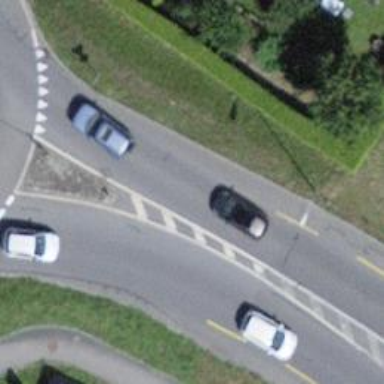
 featuring lane for cyclists on both sides."